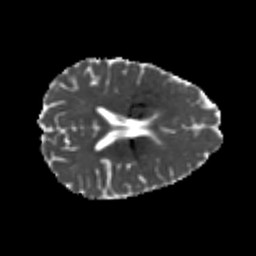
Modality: MD
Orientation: axial
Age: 24
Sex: female
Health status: healthy
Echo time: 0.074 s